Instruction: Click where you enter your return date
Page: home
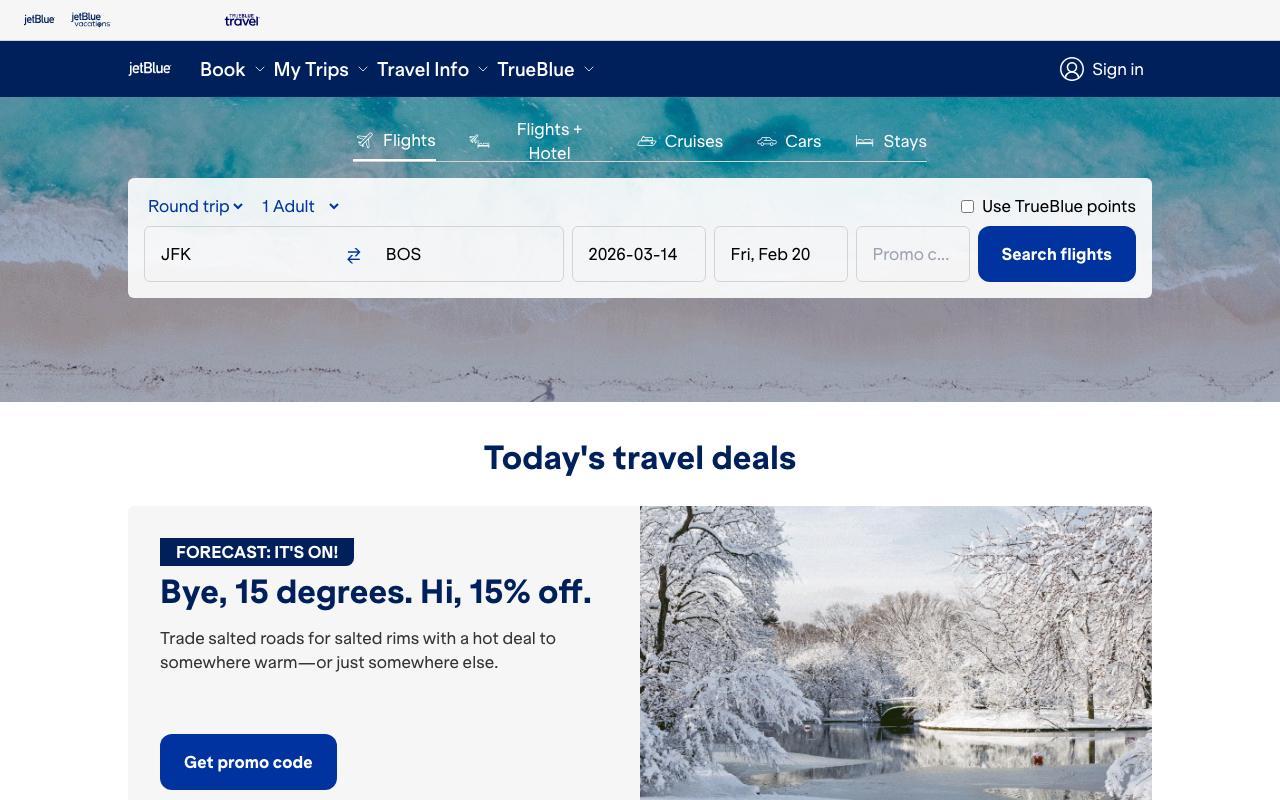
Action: click